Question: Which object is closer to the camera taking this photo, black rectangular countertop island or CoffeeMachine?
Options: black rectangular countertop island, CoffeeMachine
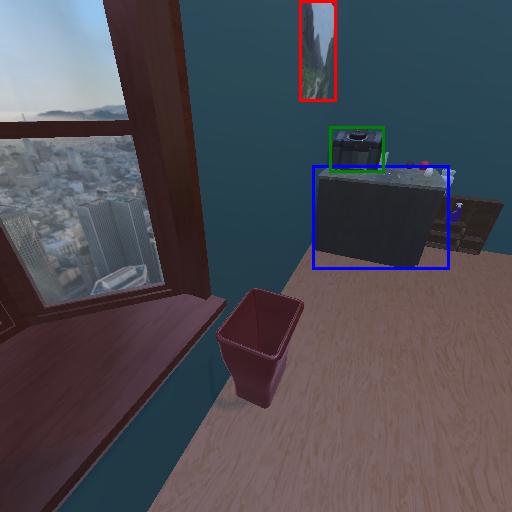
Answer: black rectangular countertop island